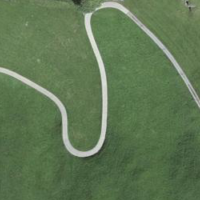
EUNIS habitat code: 23
Species observed at this site:
Galanthus nivalis